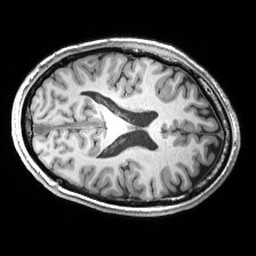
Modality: T1w
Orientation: axial
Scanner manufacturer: siemens
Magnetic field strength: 3 T
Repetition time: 2.53 s
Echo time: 0.00299 s